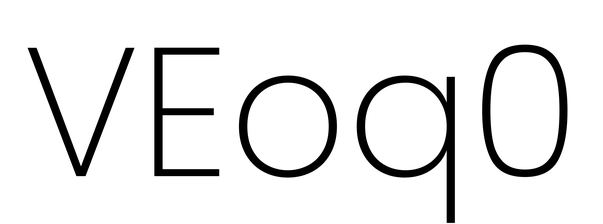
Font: Poppins-ExtraLight